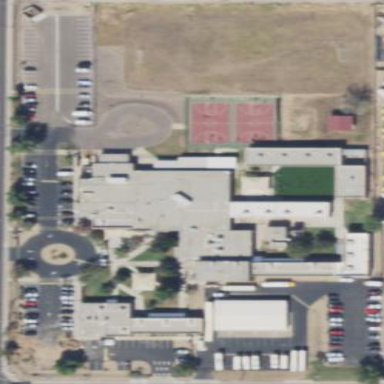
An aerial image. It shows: School.